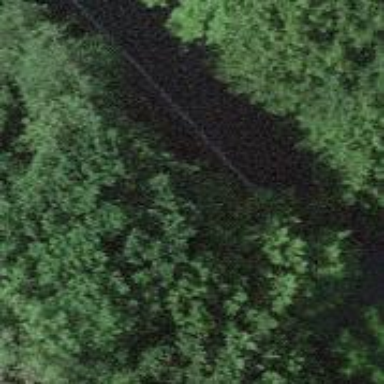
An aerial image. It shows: Guard rail.